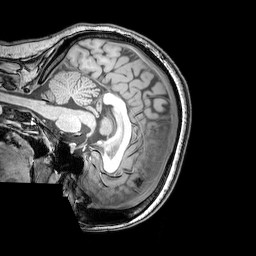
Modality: T1w
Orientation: sagittal
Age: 24
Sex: female
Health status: healthy
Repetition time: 0.081 s
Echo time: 0.037 s